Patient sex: F
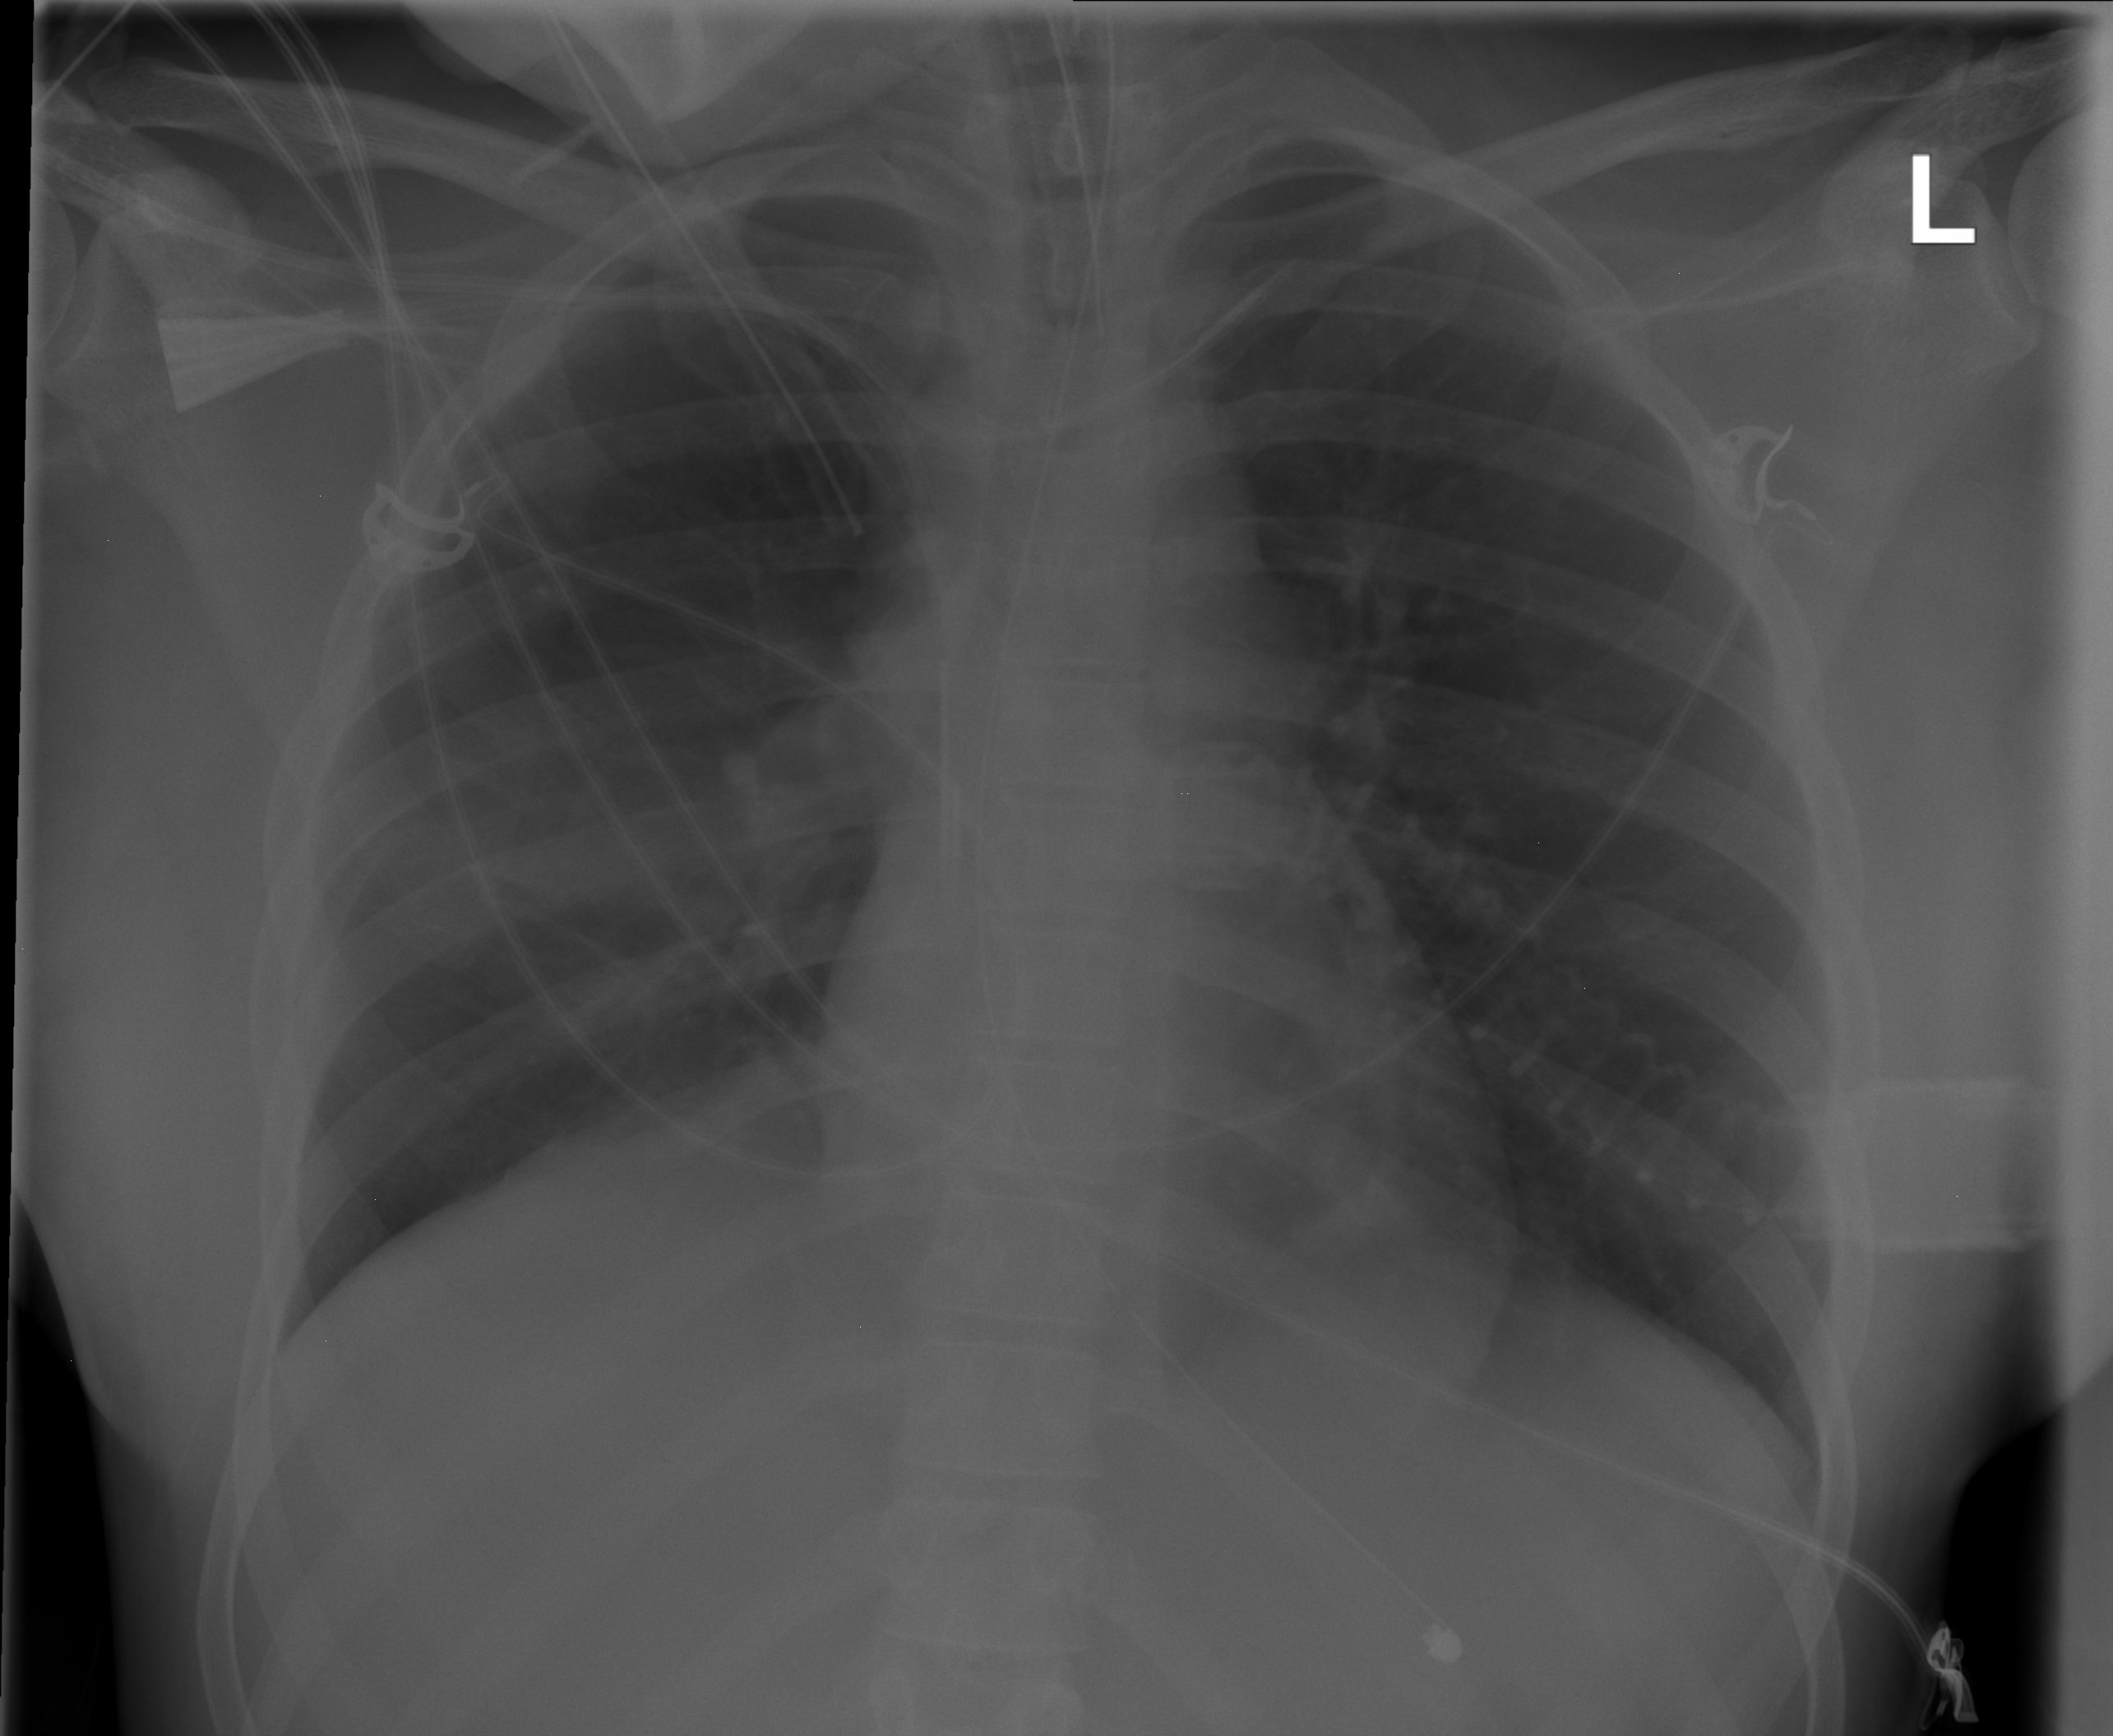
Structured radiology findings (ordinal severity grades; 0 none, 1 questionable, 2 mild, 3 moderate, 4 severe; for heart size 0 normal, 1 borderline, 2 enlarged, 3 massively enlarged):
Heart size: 0
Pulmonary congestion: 0
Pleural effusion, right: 0
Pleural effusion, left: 0
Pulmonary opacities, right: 0
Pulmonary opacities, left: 0
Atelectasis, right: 2
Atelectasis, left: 0